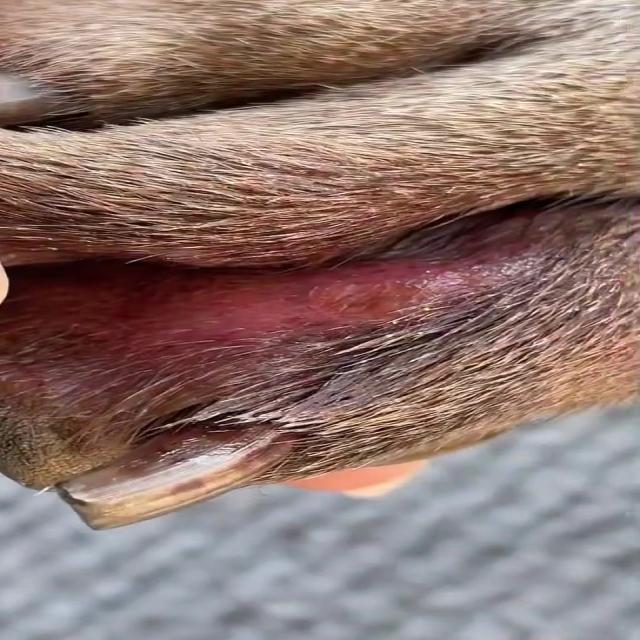
Canine dermatitis — inflammation of the skin presenting with erythema, pruritus, papules, and excoriation. May be allergic, contact, or atopic in origin.